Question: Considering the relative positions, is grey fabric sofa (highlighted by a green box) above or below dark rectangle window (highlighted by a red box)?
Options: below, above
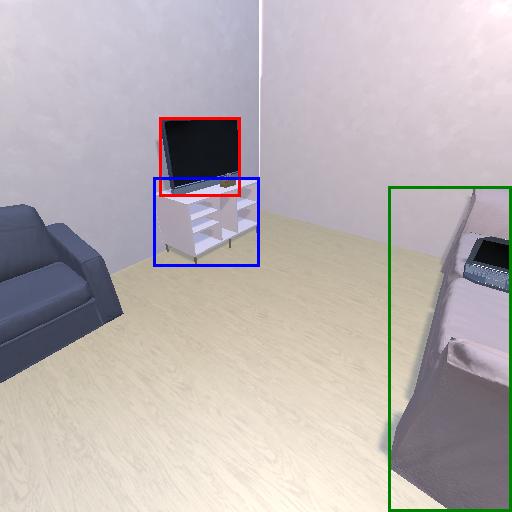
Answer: below